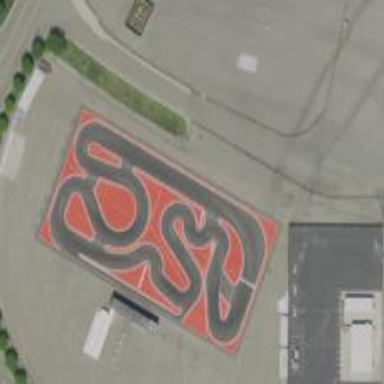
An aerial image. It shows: Motor sport raceway.